Chest X-ray. View position: PA
Patient age: 29
Patient sex: F
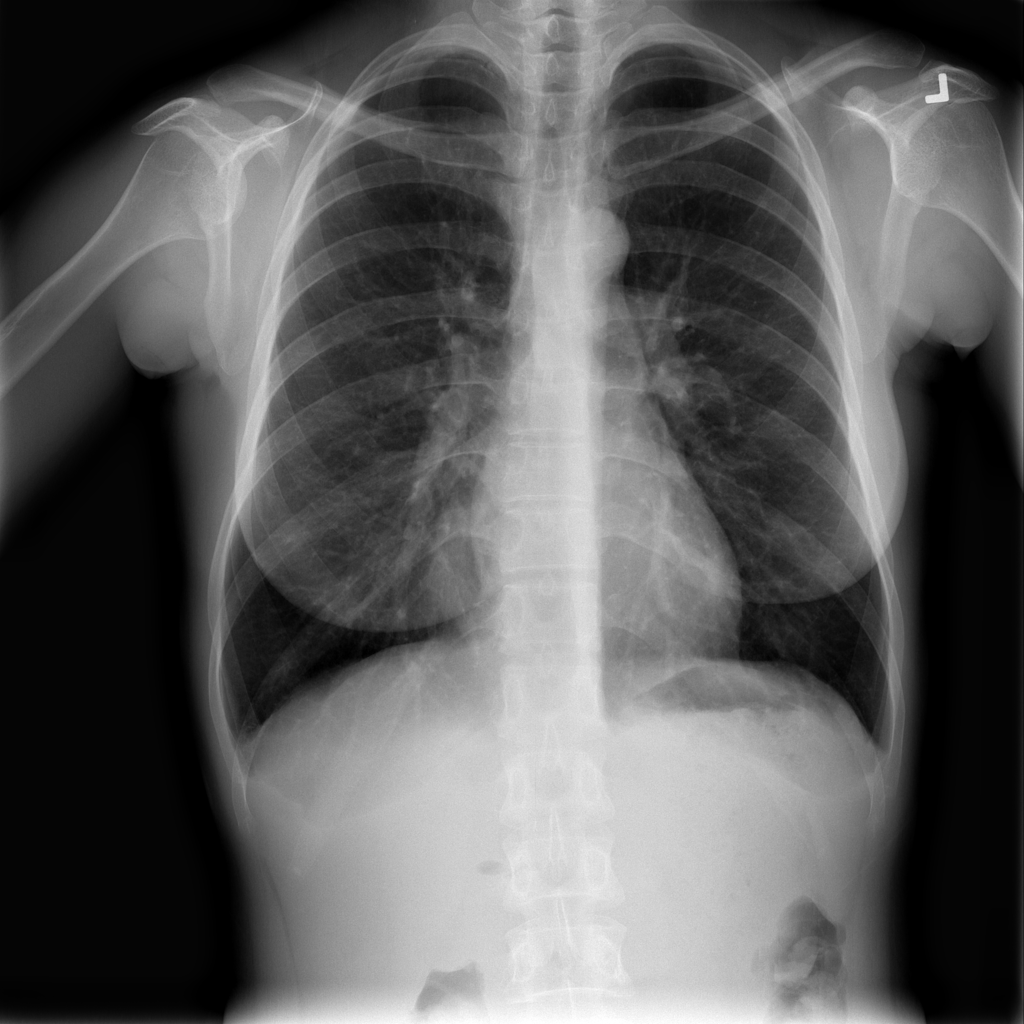
Finding: Pneumothorax